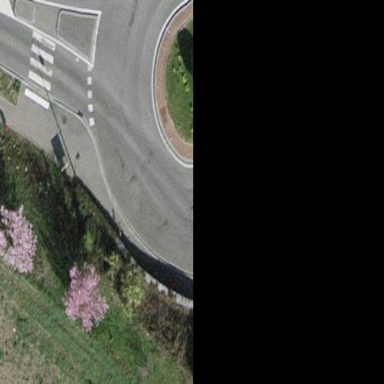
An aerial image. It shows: Roundabout at tertiary road junction.